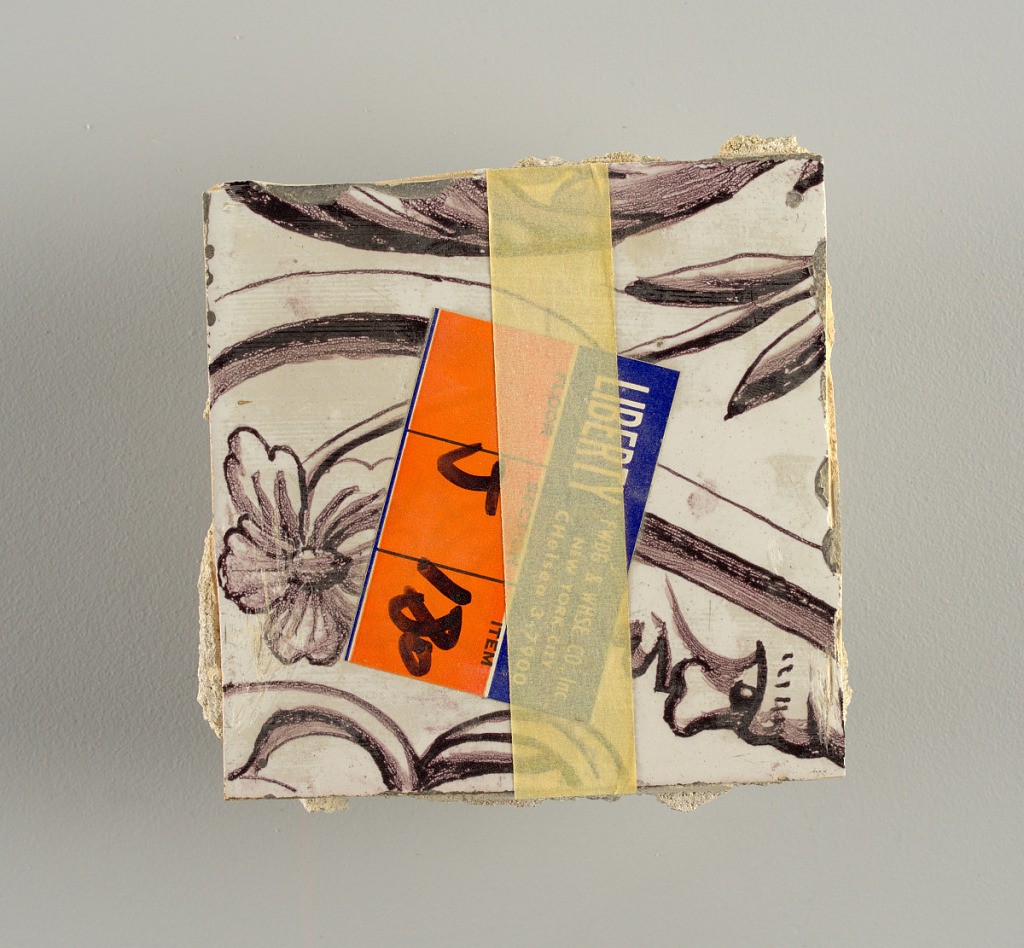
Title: Wall facing
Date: ca. 1725
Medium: tin-glazed earthenware, underglaze
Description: Two vertical rectangles, twenty-three tiles high.  A) Nine tiles wide at top; seven tiles wide at bottom.  B) Ten and one-half tiles wide.

Arabesque design of foliage.  A) with centered figure of Justice under a canopy.  B) with centered urn.